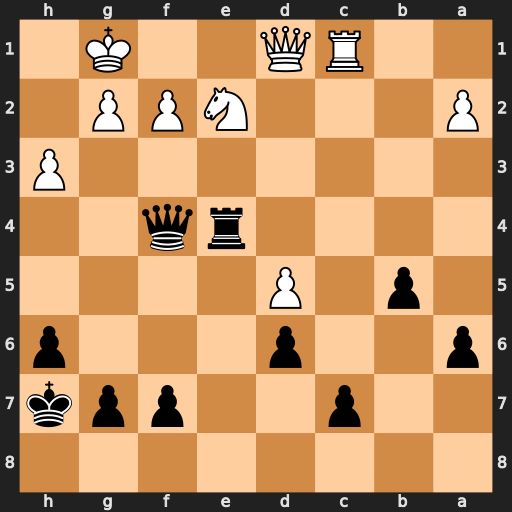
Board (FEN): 8/2p2ppk/p2p3p/1p1P4/4rq2/7P/P3NPP1/2RQ2K1
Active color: b
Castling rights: -
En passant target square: -
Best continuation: Rxe2 Qxe2 Qxc1+